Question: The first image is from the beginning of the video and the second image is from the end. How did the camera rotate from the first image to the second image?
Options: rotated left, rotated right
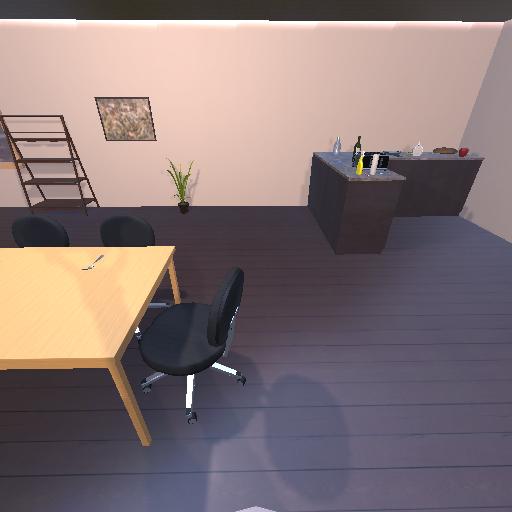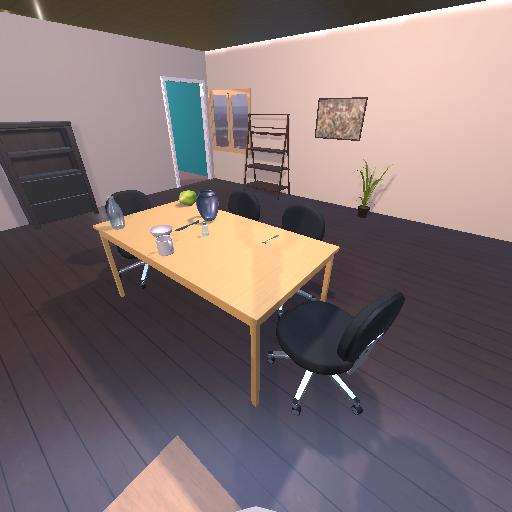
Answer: rotated left